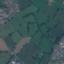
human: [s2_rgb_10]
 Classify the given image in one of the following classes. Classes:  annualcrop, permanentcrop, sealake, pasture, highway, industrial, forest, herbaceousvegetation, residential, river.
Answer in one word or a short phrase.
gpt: Pasture